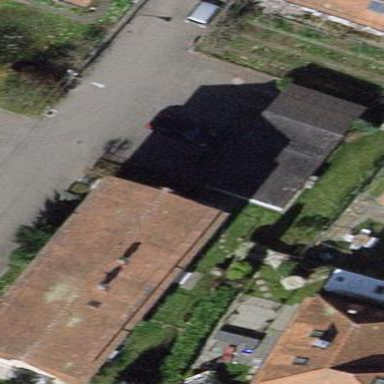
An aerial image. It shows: Group of garages.